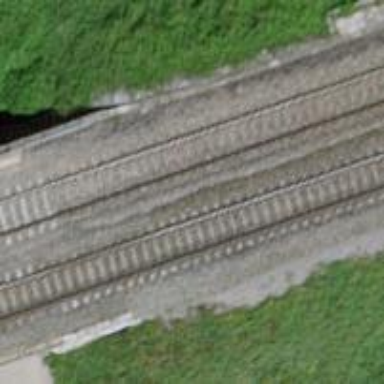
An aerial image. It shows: Bridge with single railway track electrified by contact line.